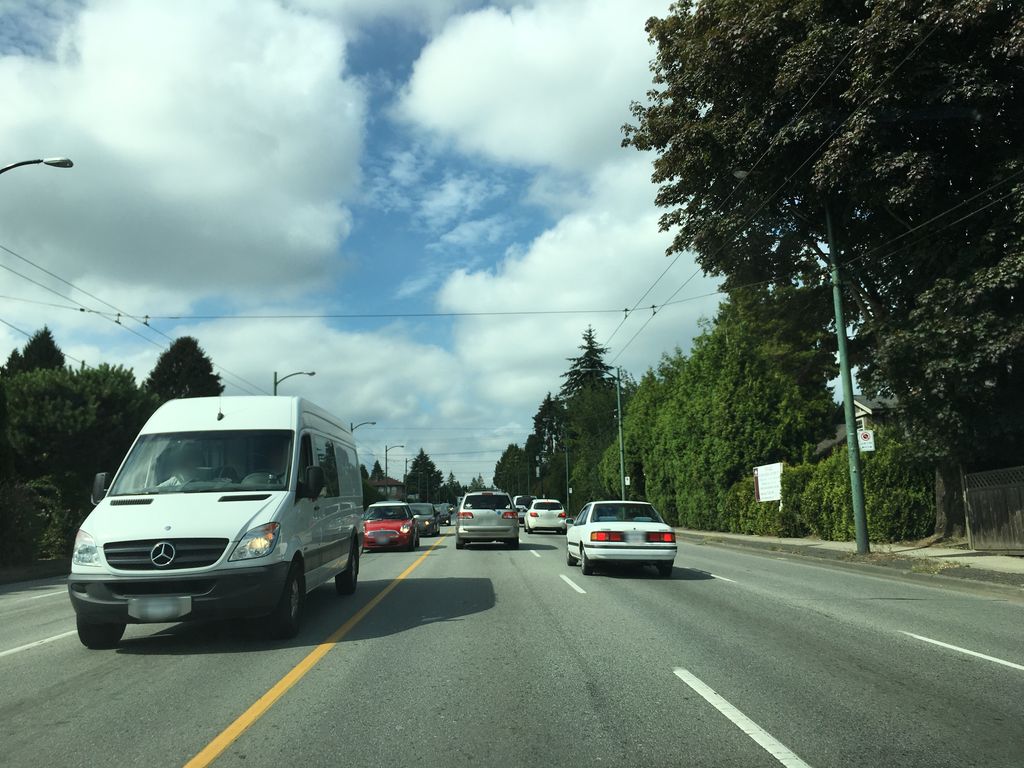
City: vancouver